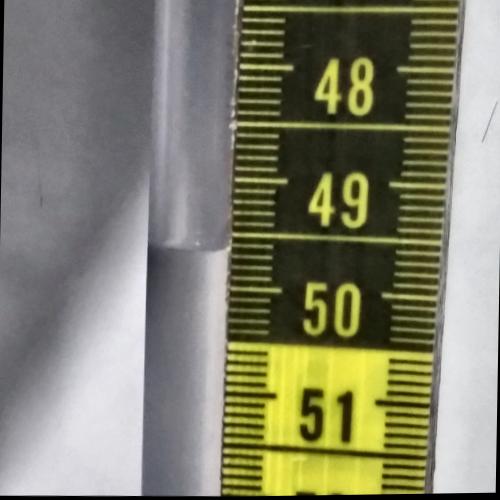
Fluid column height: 49.7 cm